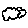
Label: cloud